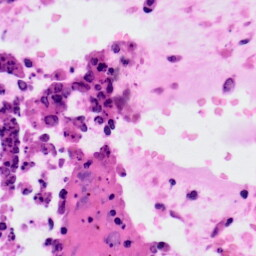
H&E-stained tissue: Colon